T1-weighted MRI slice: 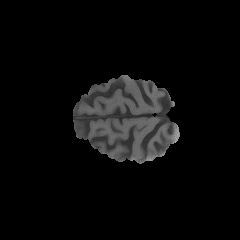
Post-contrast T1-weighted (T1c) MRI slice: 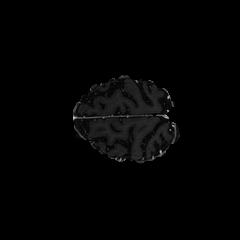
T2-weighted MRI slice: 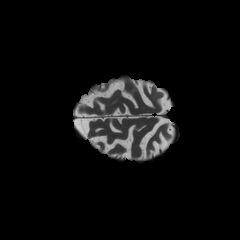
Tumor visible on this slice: no